Interaction volume radius: 5 \u00c5
Interaction volume height: 10 \u00c5
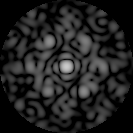
Disorder parameter: 0.6113